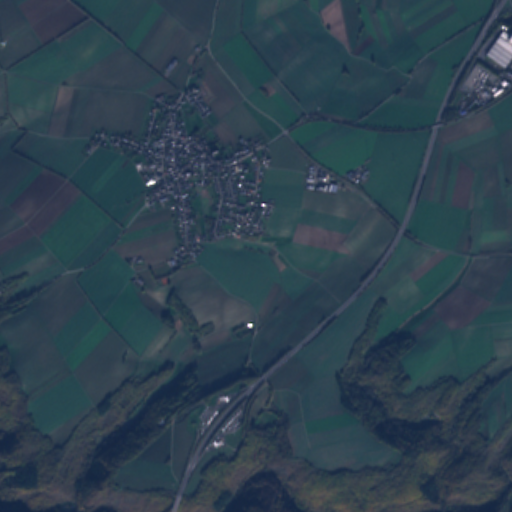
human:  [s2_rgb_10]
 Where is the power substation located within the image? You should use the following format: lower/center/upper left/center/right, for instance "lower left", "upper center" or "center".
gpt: The power substation is located in the upper center of the image.
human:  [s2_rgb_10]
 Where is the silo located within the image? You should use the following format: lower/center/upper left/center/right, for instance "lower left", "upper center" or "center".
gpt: The silo is located in the center left of the image.
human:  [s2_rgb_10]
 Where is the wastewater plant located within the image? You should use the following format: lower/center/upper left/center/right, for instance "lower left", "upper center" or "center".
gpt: The wastewater plant is located in the center of the image.
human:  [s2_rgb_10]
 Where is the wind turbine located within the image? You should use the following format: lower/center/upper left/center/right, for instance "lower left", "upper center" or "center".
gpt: The wind turbine is located in the upper left of the image.
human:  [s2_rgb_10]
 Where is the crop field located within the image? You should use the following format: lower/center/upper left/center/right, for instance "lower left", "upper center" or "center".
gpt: There is no crop field in the image.